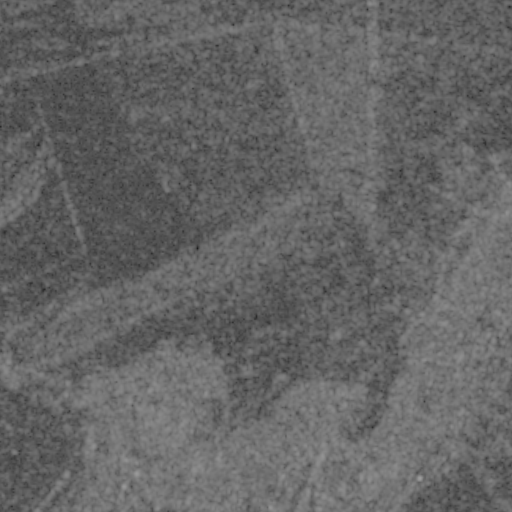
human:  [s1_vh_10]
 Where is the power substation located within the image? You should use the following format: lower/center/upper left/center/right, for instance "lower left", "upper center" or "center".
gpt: The power substation is located in the lower right of the image.
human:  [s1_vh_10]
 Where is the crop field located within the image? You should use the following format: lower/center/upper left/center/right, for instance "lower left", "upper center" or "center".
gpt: There is no crop field in the image.

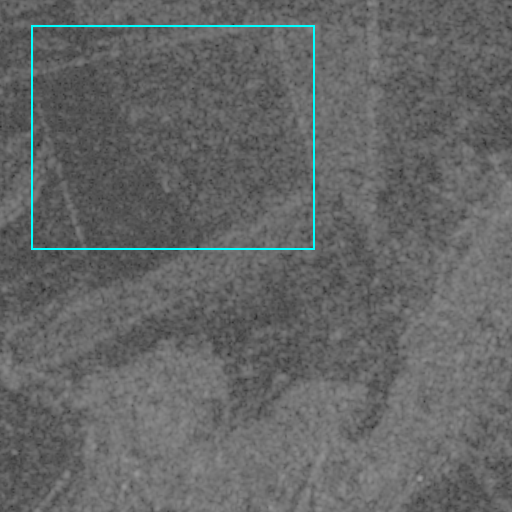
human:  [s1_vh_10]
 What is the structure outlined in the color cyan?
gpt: The structure outlined in cyan is a crop field.
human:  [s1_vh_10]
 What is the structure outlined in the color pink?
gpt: There is no pink outline.